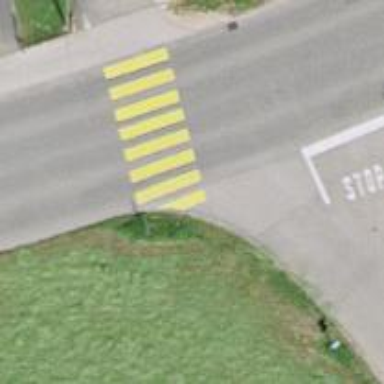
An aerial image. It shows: Uncontrolled zebra crossing with zebra markings.